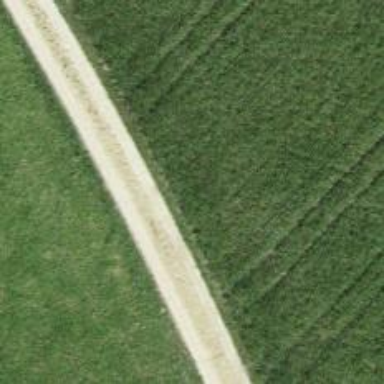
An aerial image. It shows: Track road with grade3 tracktype.